Field crop: maize
Growth stage: 2
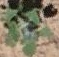
Species: chenopodium